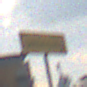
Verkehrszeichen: Umleitungsankuendigung
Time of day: MorningAfternoon
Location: Outdoor (Urban)
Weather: Overcast
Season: NotSpecified
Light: Natural